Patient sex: F
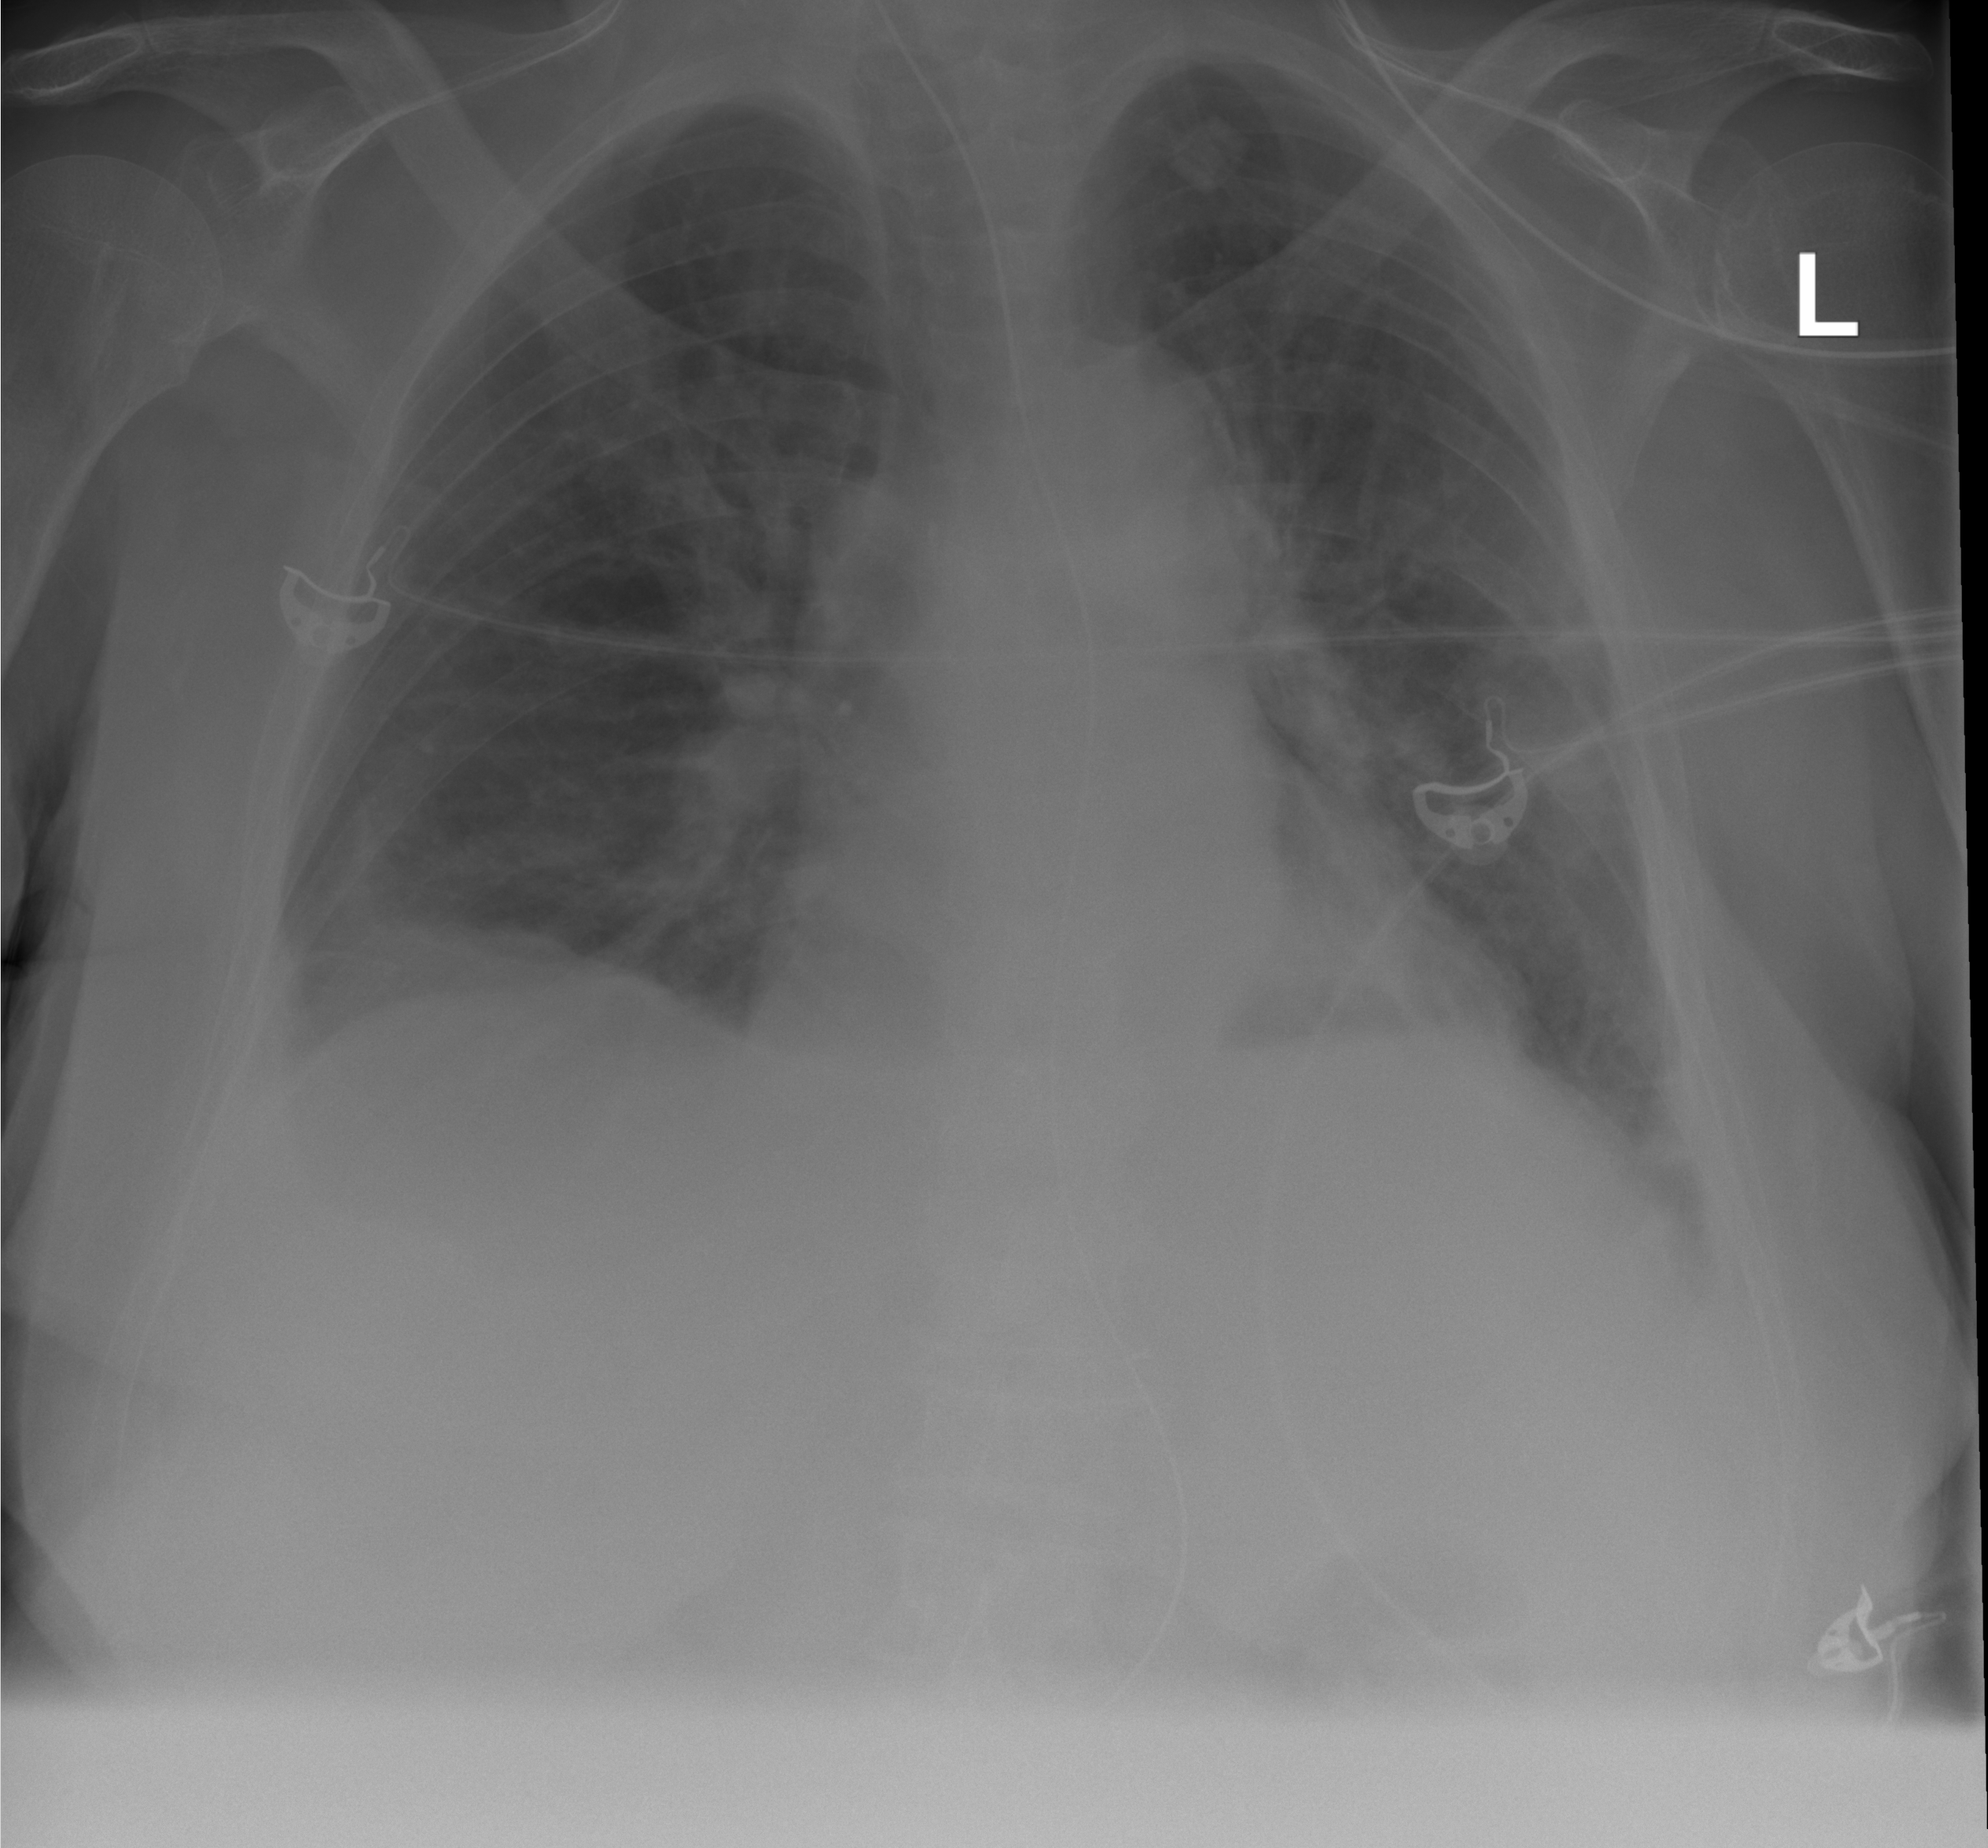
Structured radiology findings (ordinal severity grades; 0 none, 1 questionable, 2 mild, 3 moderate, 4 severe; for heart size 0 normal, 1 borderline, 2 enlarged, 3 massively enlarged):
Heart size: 2
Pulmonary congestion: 2
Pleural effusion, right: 2
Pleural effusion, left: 1
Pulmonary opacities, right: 2
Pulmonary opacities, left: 2
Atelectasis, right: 2
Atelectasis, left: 2